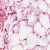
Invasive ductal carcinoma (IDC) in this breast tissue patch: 0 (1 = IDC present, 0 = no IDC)